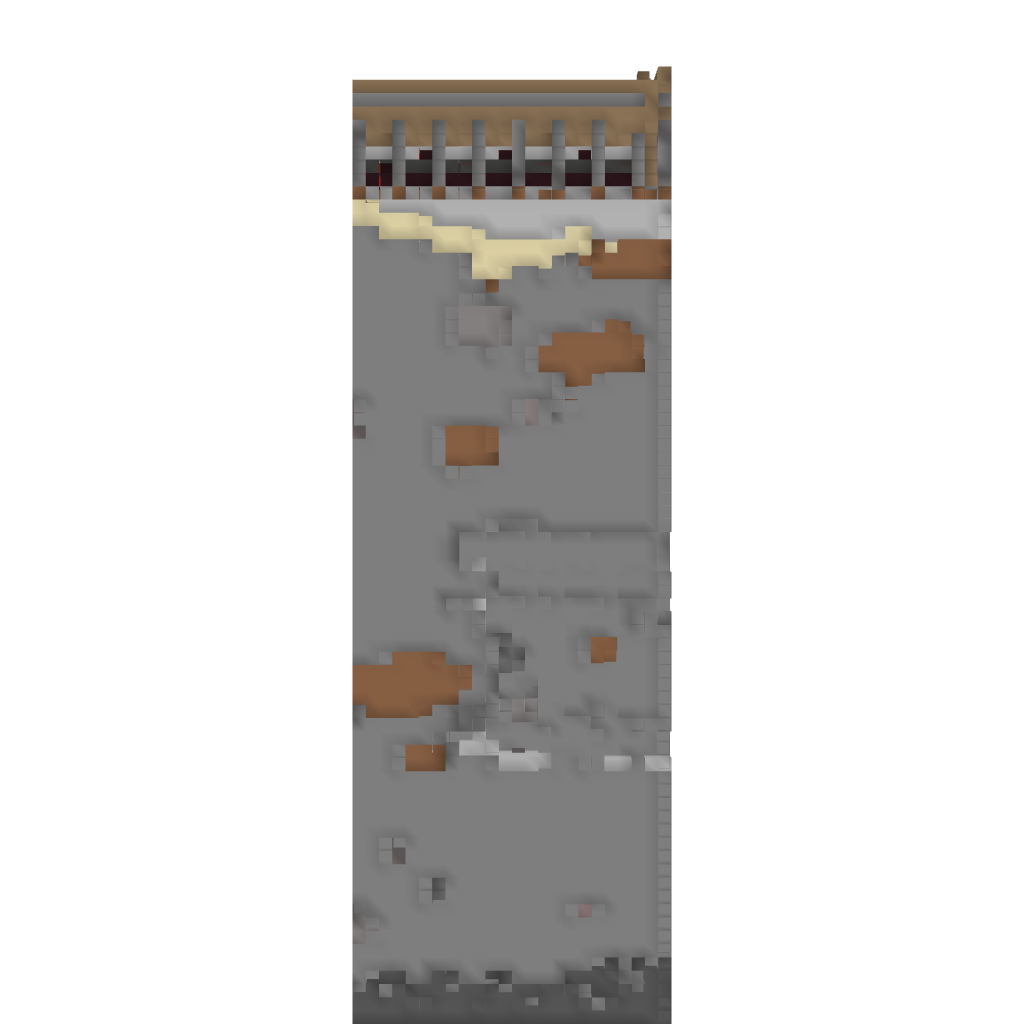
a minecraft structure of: Another Shop